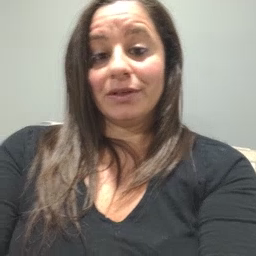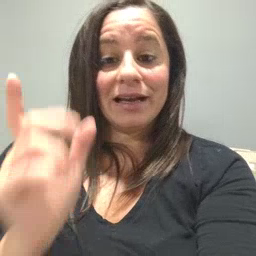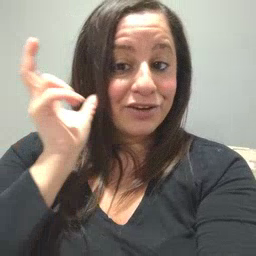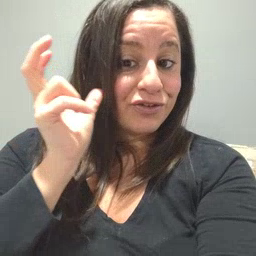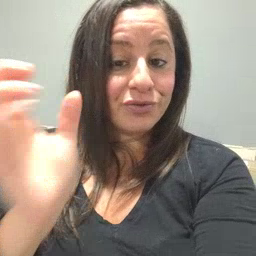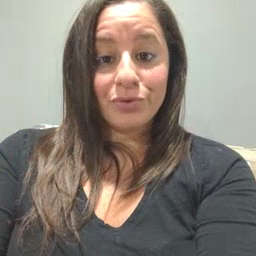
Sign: hear